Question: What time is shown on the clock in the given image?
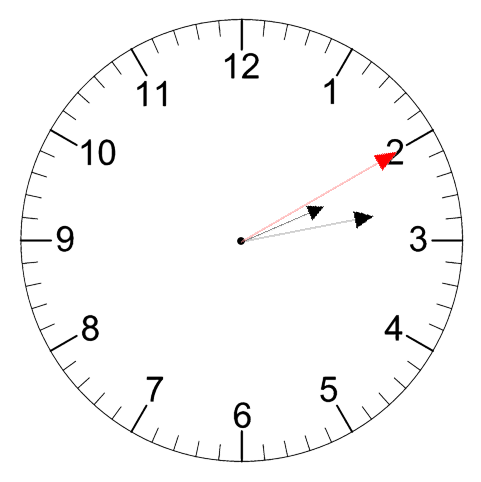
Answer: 02:13:10